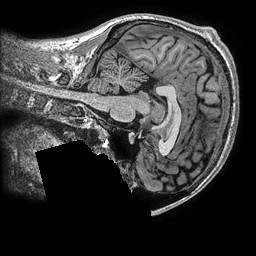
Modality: T1w
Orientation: sagittal
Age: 22
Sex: male
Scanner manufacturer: ge
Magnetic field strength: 3 T
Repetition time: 0.006952 s
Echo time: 0.00292 s